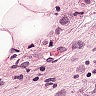
Metastatic tissue present: yes